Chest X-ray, AP view. Patient: 70 years old, sex M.
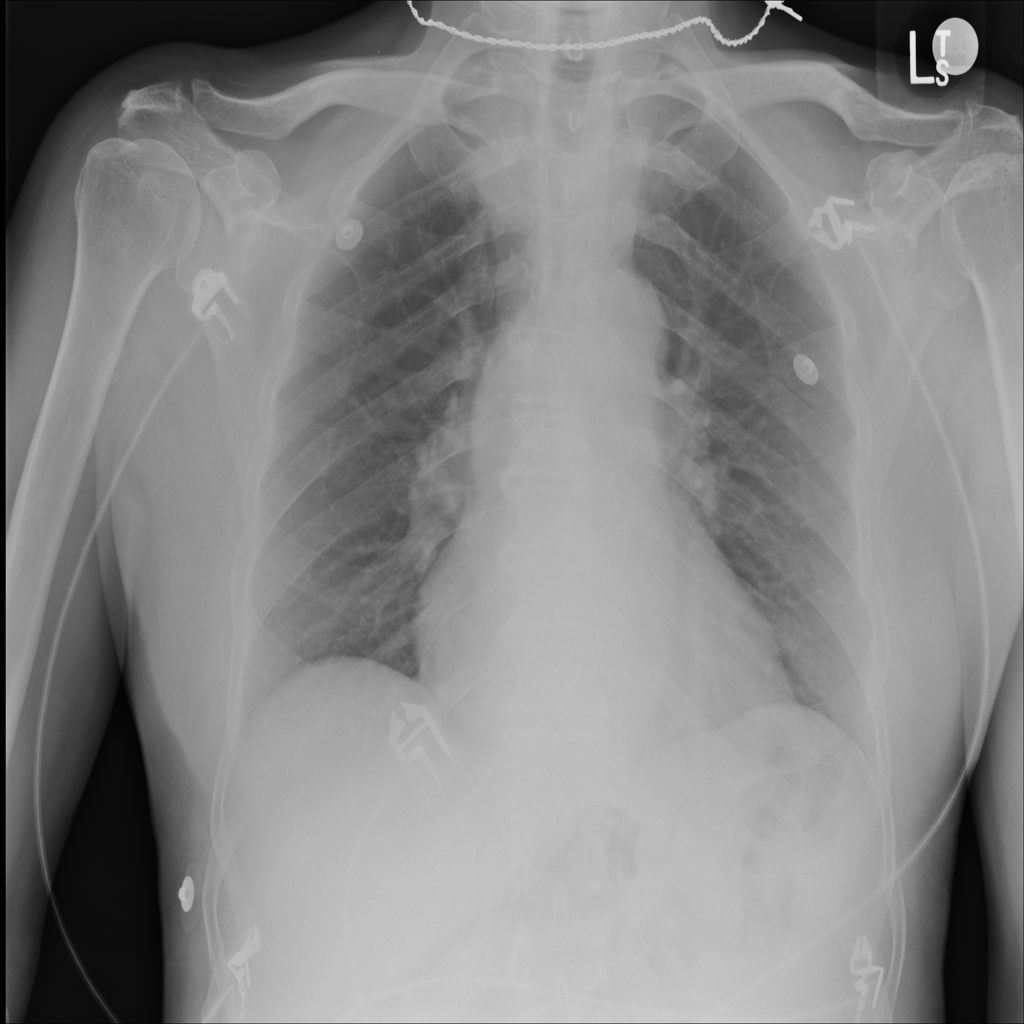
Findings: Cardiomegaly, Effusion